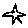
Label: star